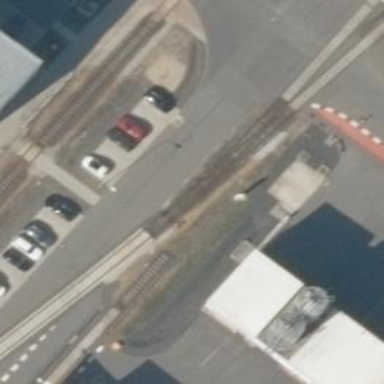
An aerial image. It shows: Railway switch.